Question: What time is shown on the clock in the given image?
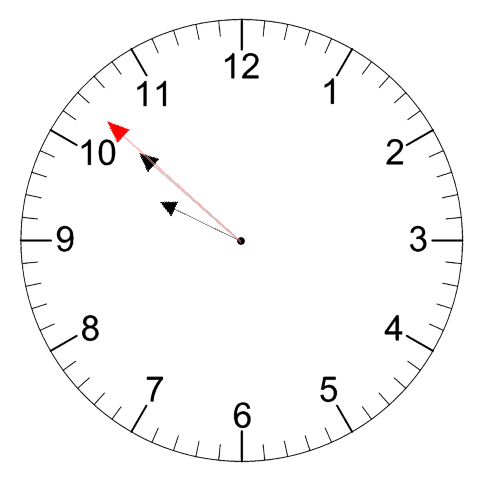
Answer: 09:51:52